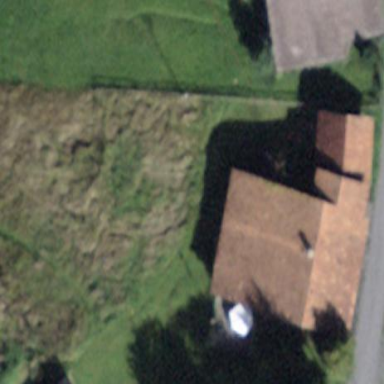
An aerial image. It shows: Farm building.